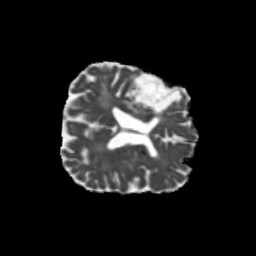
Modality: MD
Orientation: axial
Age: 75
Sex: male
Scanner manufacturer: siemens
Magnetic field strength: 3 T
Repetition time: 5.25 s
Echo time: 0.08 s